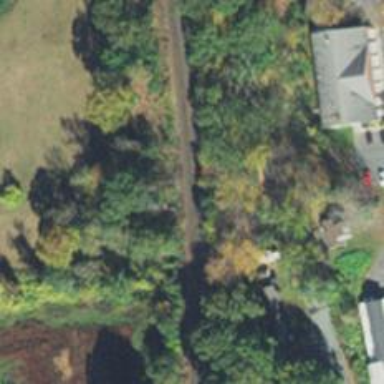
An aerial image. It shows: Railway track.